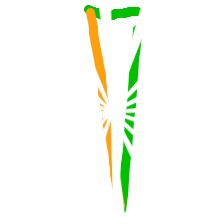
Shape: triangle